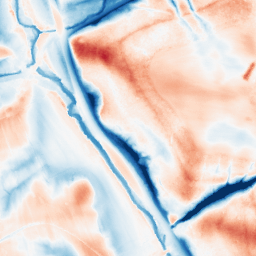
Category: edge_preserving
Decomposition family: guided
Decomposition parameters: radius: 16
eps: 0.01
Upsampling method: regularized
Upsampling parameters: scale: 4
lambda_reg: 0.01
Upsampling scale: 4